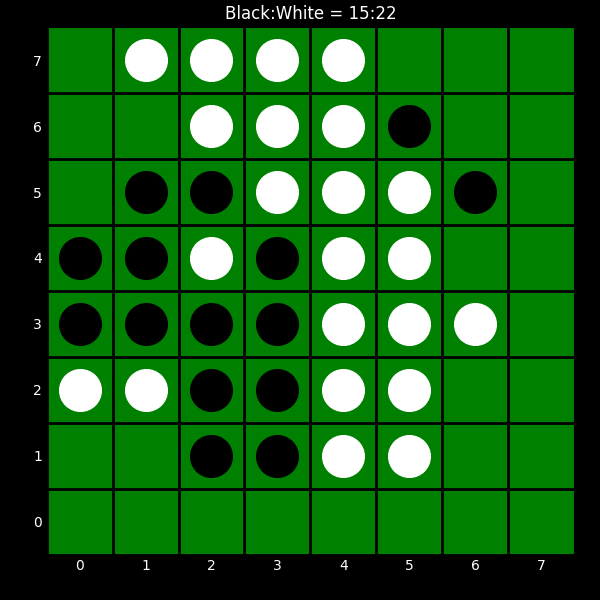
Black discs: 15
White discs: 22